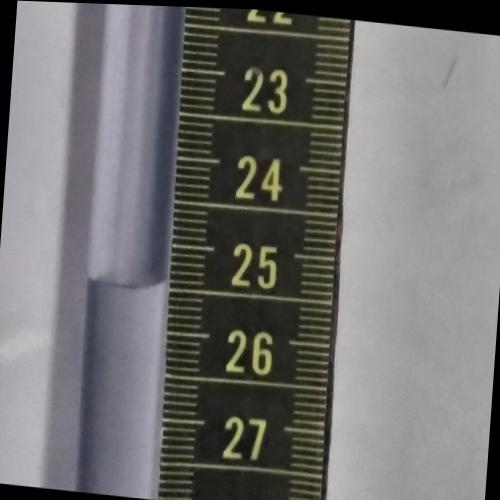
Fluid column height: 25.4 cm